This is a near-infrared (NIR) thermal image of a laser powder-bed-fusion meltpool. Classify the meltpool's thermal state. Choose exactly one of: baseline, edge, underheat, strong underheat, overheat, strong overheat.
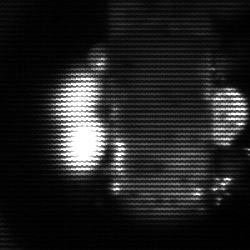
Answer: strong underheat